Question: I have a project where I want to keep version history of each changes. For instance, in following example if somebody changes information like:
1. Add a new task to person
2. Edit a existing task
3. Add a new person in a group or edit an existing persons information
4. Add a new group or edit an existing group
Here is a picture of my structure:

It will create a new version of project. It seems that it will duplicate many existing data. Could anyone suggest a solution for this problem.
Real project has lots of one to many relationship and expected solution for end user desires central version of each modification.
I am using ASP.NET MVC and Entity Framework for this problem.
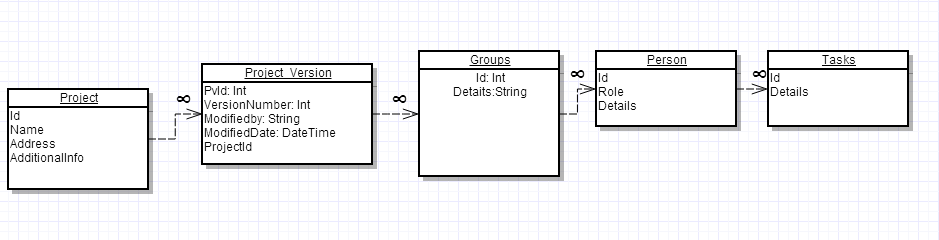
Answer: Since there is no answer, I solved the problem by adding one additional table for each table. following slowly changing dimension type 4: <URL>
However it will be nice to get some other ideas regarding this issue.
Here is a picture of my solution: <URL>